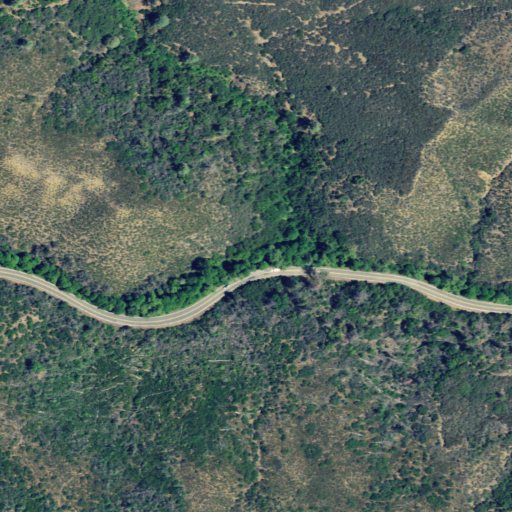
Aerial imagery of valley in California named Wildcat Canyon containing shrub, grassland, open development, and mixed forest